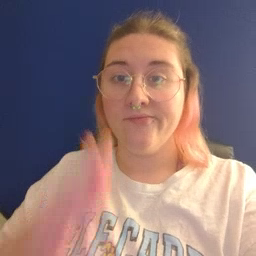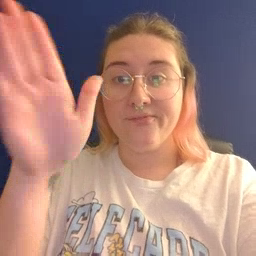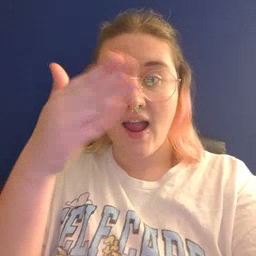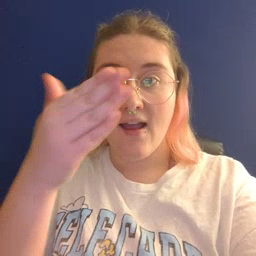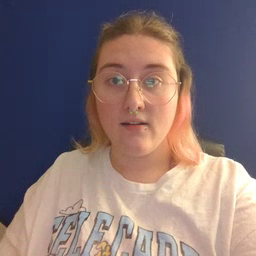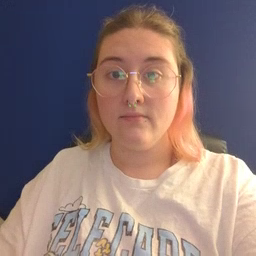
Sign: flag